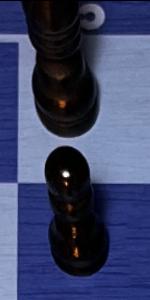
Label: Pawn_Black